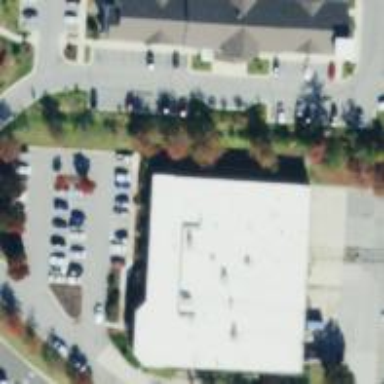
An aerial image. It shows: Office building.